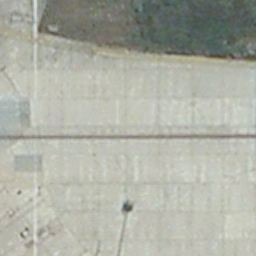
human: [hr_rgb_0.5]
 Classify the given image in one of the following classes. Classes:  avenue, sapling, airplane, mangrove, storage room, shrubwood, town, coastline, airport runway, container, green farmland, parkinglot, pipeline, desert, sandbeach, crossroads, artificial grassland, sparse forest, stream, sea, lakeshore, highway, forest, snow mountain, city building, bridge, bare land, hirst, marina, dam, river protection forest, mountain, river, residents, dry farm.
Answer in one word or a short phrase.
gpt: airport runway